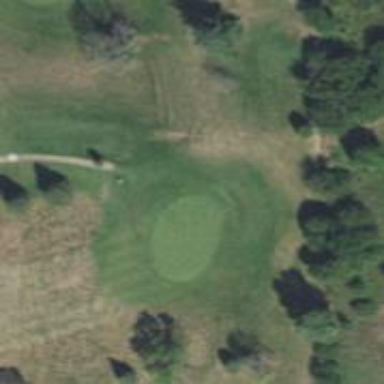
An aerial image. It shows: Golf hole.